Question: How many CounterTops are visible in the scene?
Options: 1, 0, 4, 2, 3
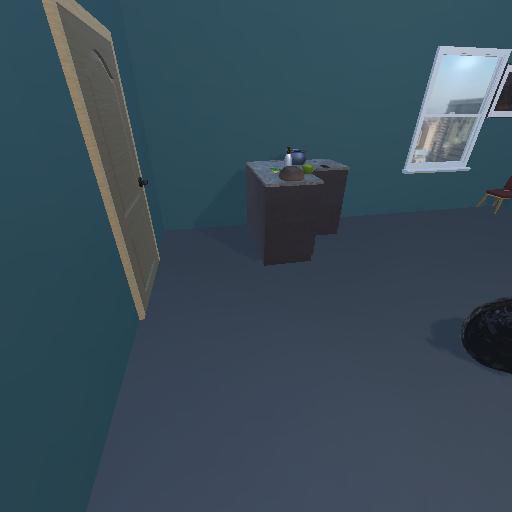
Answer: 1